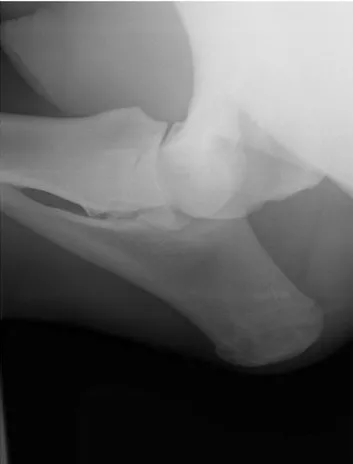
Mediolateral radiographic views of the elbow of a 3 year old thoroughbred gelding with lateral partial avulsion of the ulnaris lateralis and enthesiopathy of the lateral epicondyle of the humerus. No radiographic abnormalities were identified.
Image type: radiology (x_ray)